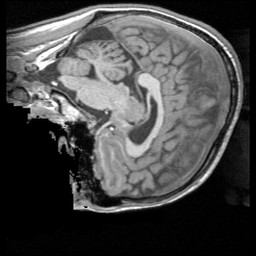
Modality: T1w
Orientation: sagittal